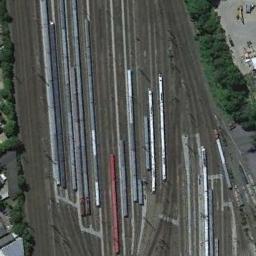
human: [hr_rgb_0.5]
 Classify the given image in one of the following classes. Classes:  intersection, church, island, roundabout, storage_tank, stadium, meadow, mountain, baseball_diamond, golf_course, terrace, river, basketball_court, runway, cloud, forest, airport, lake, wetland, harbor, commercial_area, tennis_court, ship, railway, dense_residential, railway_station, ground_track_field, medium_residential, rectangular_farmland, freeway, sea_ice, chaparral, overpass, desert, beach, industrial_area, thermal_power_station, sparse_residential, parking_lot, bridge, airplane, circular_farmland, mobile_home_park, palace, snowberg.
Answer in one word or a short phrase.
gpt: railway